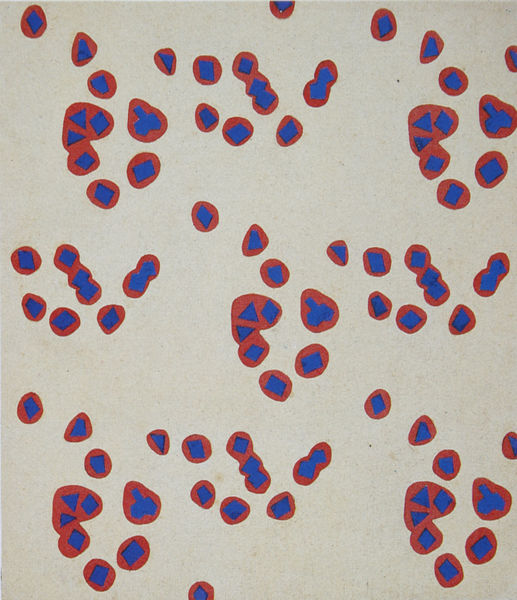
Künstler: Xenia Ender
Institution: Art Co. Ltd. (Sammlung George Costakis)
Schlagwörter: blau, grau, orange, weiss, rot, spuren, farbe, foto, fotografie, photographie, punkte, photo, flecken, aufnahme, mikroskop, mikroaufnahme, mikriskopie, pantoffeltierchen